Question: I am having a weird error while animating a couple of view in iOS. My goal is to switch from a custom "Split View". You can see what's going on in this youtube video: <URL>
You can see the weird "bump" in the Y value of the UIImageView, and I have been wondering how to fix it for quite a while now.
This is the View Controller's interface:
'''
@interface VideoSharing_Pad : UIViewController
{
IBOutlet UIView *videoCallView;
IBOutlet UIImageView *imageView; //This is "inside" mediaView
IBOutlet UIView *mediaView;
CGRect mediaRect;
CGRect videoCallRect;
CGRect imageRect;
}
'''
In viewDidLoad I store both views doing:
'''
//Get frames from XIB
mediaRect = mediaView.frame;
videoCallRect = videoCallView.frame;
imageRect = imageView.frame;
'''
And this is the code that executes when I want to switch from the Split View to a full Screen Mode:
'''
- (IBAction)toggleFullScreen:(id)sender
{
if (iScreenMode == callAndShareMedia) {
CGRect fullScreenRect = CGRectMake(0, 0, 1024, 768);
CGRect dissapearRect = CGRectMake(0, - videoCallView.bounds.size.height, videoCallView.bounds.size.width, videoCallView.bounds.size.height);
[UIView animateWithDuration:1.0
delay:0.1
options: UIViewAnimationCurveEaseOut
animations:^{
[videoCallView setFrame:dissapearRect];
[imageView setFrame:fullScreenRect];
[mediaView setFrame:fullScreenRect];
}
completion:^(BOOL finished){
}];
iScreenMode = onlyShareMedia;
return;
}
else if (iScreenMode == onlyShareMedia)
{
[UIView animateWithDuration:1.0
delay:0.1
options: UIViewAnimationCurveEaseOut
animations:^{
[videoCallView setFrame:videoCallRect];
[mediaView setFrame:mediaRect];
[imageView setFrame:imageRect];
}
completion:^(BOOL finished){
}];
iScreenMode = callAndShareMedia;
return;
}
}
'''
I would really appreciate any help I can get. Thanks a lot!
this is a screenshot of the XIB:

as you can see from the screenshot and the .h file, the imageView is inside an UIView called mediaView, The other UIView, videoCallView is the one with the three dummy pictures.
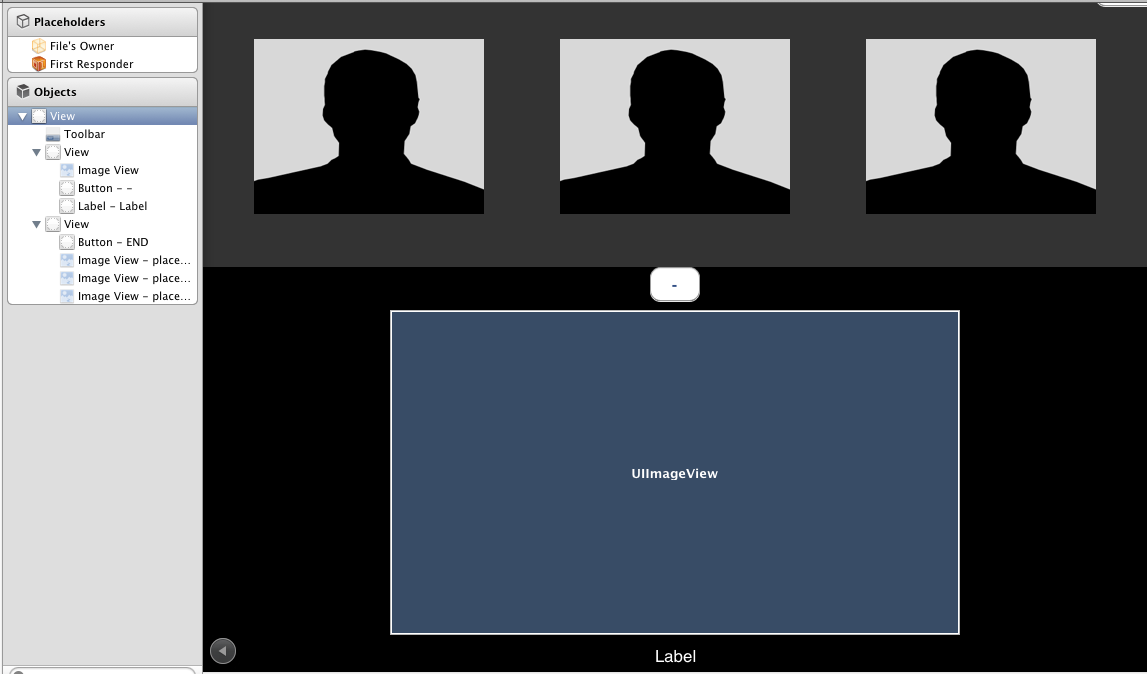
Answer: Interesting question indeed. It definitely has to do with animating superview and subview at the same time. I did sample program, and reproduced similar situation.
My workaround would be to avoid animating the superview ('mediaView'), and expand only the subview ('imageView') to full rectangle. Since your superview ('mediaView') does not have much, it should not give so different user experience.
So, instead of
'''
[UIView animateWithDuration:1.0
delay:0.1
options: UIViewAnimationOptionCurveEaseOut
animations:^{
[videoCallView setFrame:dissapearRect];
[imageView setFrame:fullScreenRect];
[mediaView setFrame:fullScreenRect];
}];
'''
You can do
'''
[UIView animateWithDuration:1.0
delay:0.1
options: UIViewAnimationOptionCurveEaseOut
animations:^{
[videoCallView setFrame:dissapearRect];
[imageView setFrame:(CGRect){fullScreenRect.origin.x - mediaRect.origin.x, fullScreenRect.origin.y - mediaRect.origin.y, fullScreenRect.size}];
}];
'''
For coming back to normal mode, you can just ignore 'mediaView' animation. Probably you want to move (animate) the toggleButton along with other animation as well.
@jrturton's answer (second part) seemed a nice workaround, but it did not work on my sample code. It worked on the way to go (expansion), but bumped on the way back (shrink), for the reason I don't know why. But don't dismiss his answer because of my comment, it could be me.